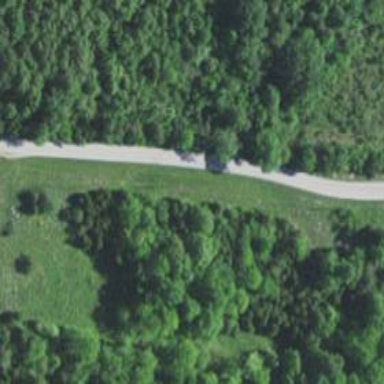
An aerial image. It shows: Unclassified road.